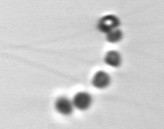
Label: Chaetoceros